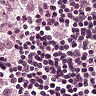
Metastatic tissue present: yes